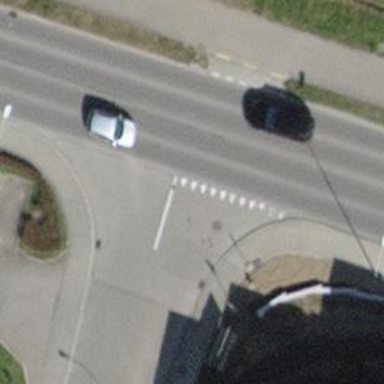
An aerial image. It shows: Tertiary road with asphalt surface.